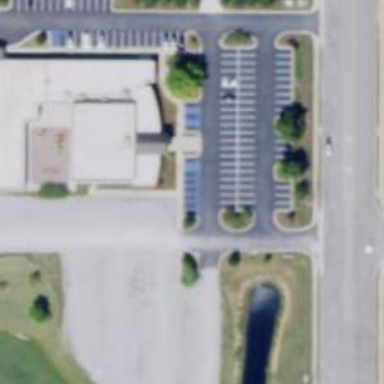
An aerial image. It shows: Parking space is available.